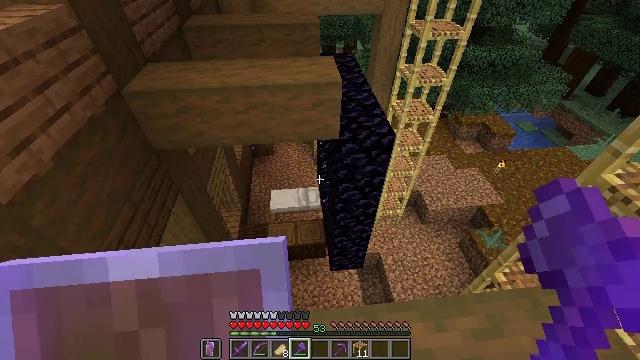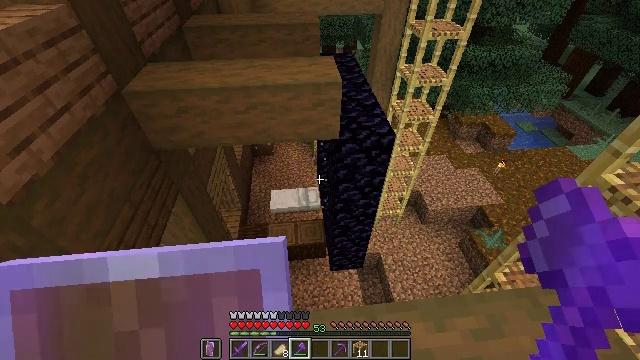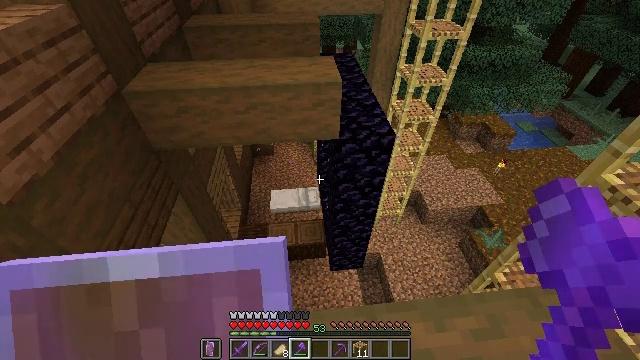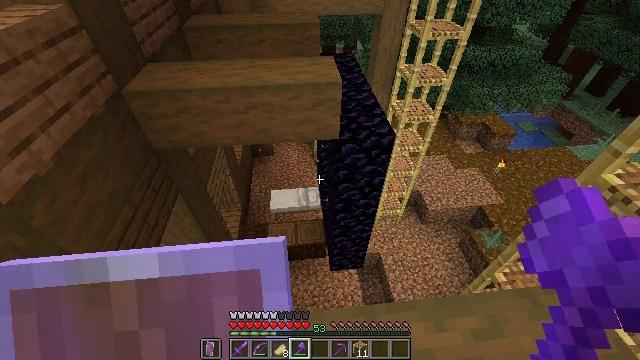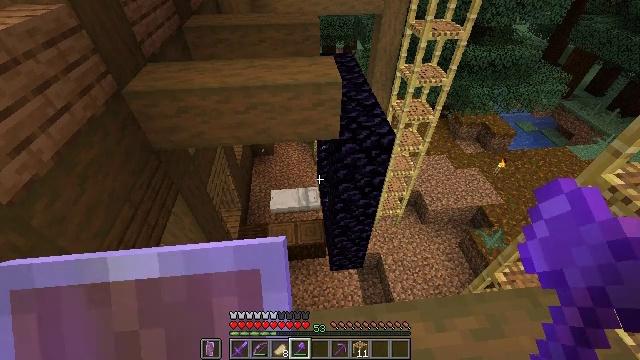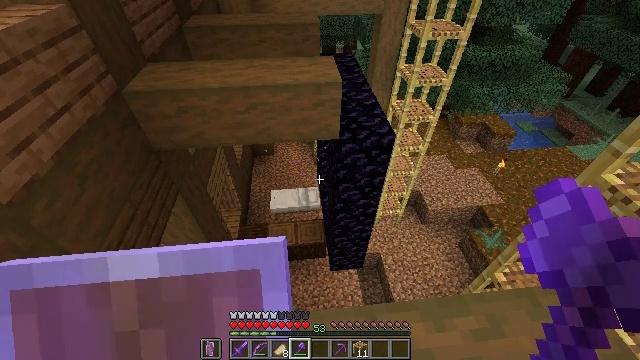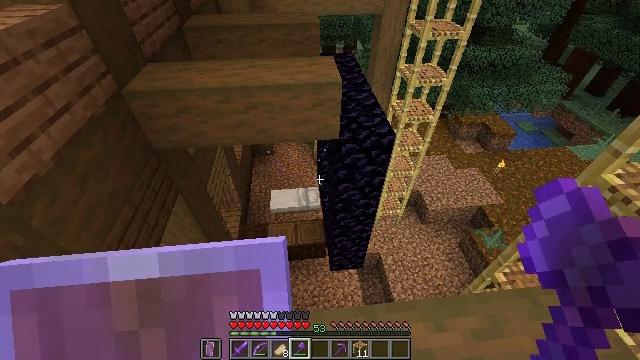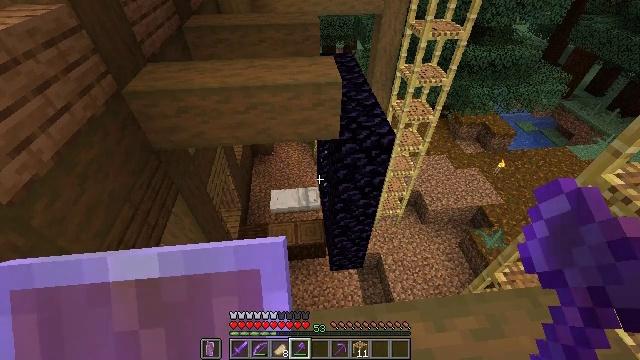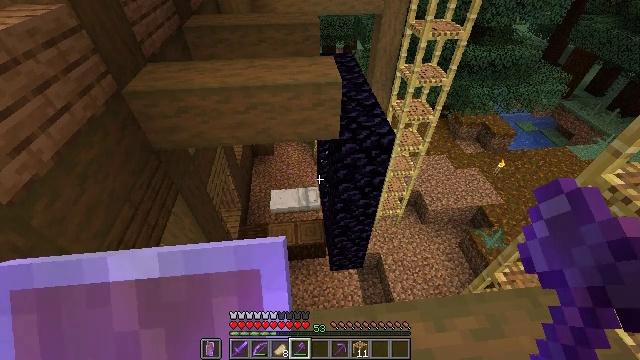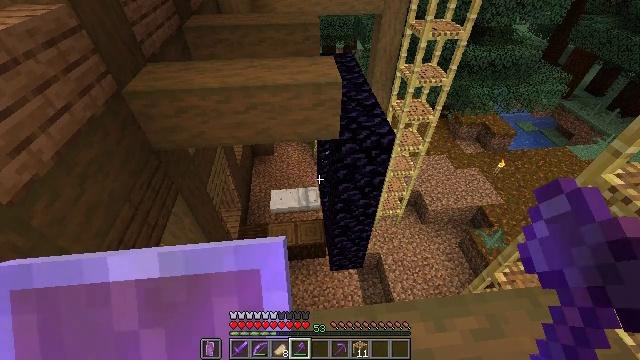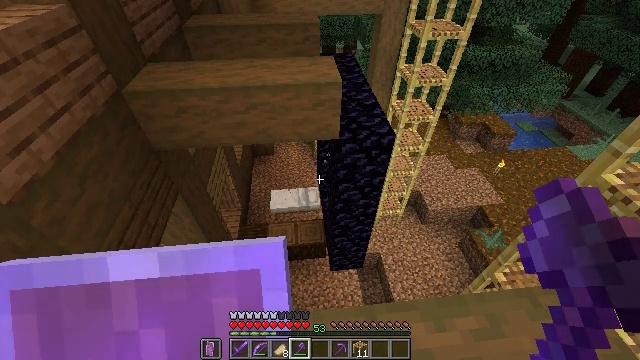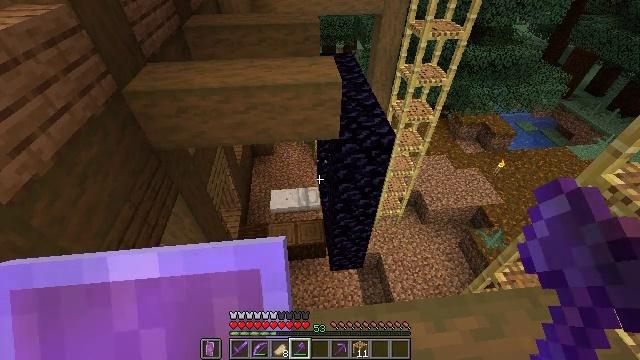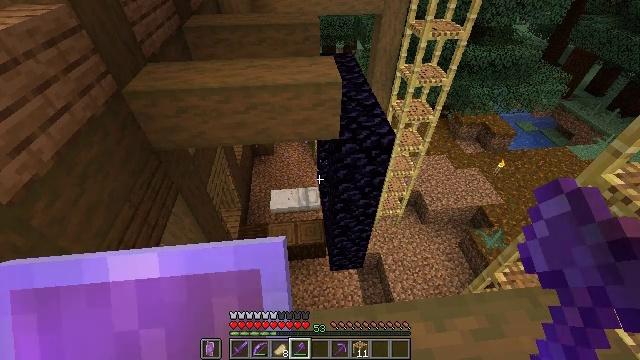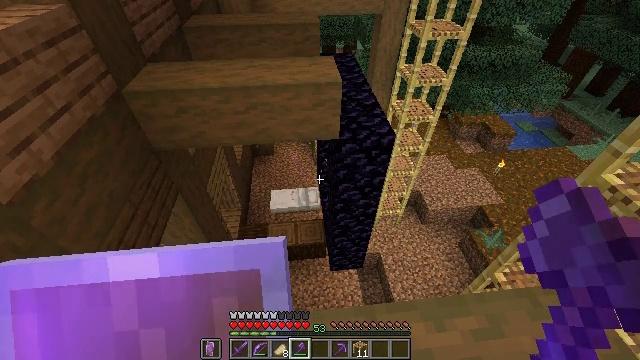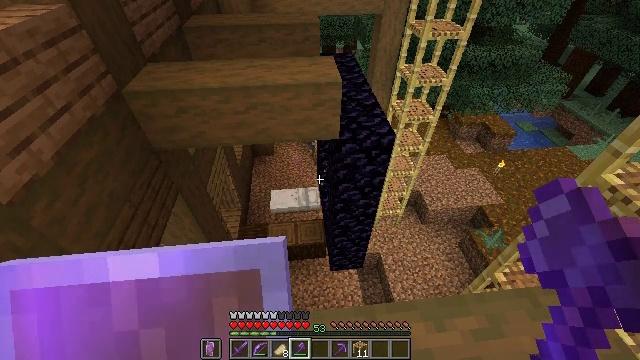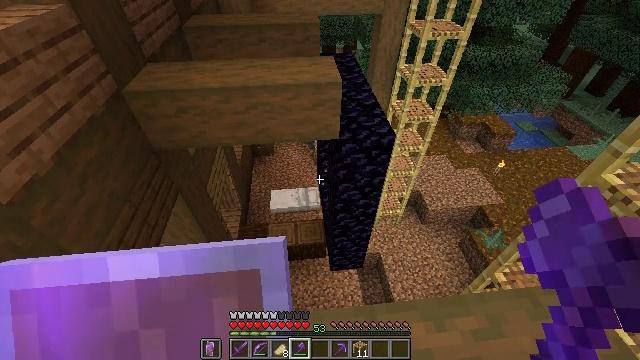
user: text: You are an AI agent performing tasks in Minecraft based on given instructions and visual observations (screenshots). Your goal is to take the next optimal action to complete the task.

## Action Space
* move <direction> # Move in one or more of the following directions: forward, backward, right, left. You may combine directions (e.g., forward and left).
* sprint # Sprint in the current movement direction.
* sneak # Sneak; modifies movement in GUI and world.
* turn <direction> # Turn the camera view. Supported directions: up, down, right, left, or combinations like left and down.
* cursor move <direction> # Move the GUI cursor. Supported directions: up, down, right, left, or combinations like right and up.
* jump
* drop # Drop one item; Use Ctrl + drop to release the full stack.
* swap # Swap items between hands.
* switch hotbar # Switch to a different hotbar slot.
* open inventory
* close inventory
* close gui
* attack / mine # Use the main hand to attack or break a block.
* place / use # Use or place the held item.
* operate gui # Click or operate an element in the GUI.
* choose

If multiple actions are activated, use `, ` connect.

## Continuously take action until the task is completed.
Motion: motion action
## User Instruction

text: Punch the spruce leaves to get saplings.
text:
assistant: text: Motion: no_op
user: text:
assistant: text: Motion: no_op
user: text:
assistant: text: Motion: no_op
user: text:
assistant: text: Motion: no_op
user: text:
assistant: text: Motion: no_op
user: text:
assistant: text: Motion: no_op
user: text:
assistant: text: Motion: no_op
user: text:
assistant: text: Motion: no_op
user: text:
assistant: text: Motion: no_op
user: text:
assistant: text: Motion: no_op
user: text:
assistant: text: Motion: no_op
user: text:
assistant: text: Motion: no_op
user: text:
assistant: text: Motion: no_op
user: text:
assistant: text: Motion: no_op
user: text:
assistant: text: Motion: no_op
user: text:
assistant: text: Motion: no_op
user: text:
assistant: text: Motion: no_op
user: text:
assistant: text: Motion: no_op
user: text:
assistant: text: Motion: no_op
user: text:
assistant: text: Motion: no_op
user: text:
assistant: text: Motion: no_op
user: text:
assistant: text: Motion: no_op
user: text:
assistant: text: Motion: no_op
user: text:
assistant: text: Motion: no_op
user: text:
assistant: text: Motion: no_op
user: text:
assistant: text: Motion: no_op
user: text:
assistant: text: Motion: no_op
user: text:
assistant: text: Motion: no_op
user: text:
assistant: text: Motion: no_op
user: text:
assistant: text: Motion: no_op